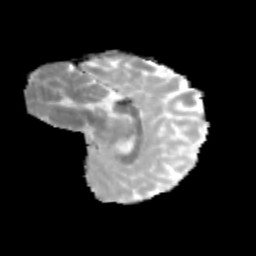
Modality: MD
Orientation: sagittal
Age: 10
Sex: female
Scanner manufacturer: siemens
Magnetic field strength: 3 T
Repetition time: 3.8 s
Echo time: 0.07 s